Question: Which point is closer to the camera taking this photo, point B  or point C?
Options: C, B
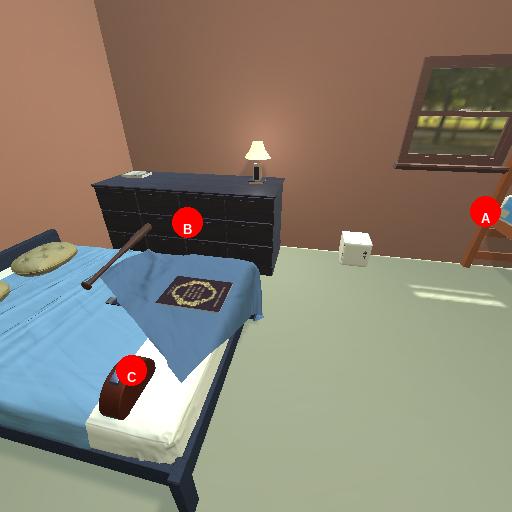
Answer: C